六年级 · 算术
 在数轴上先表示下面各数，再把它们从小到大排列起来

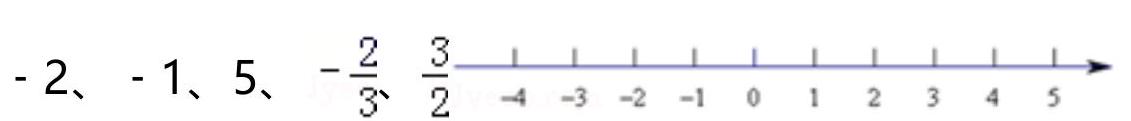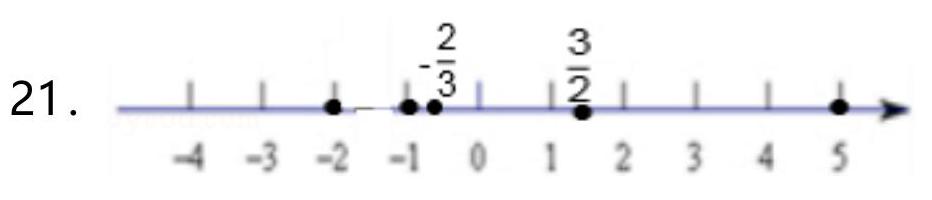
答案:

$$
-2<-1<-\frac{2}{3}<\frac{3}{2}<5
$$